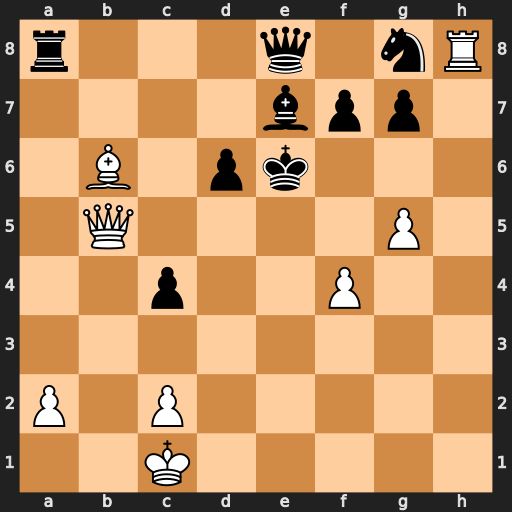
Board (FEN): r3q1nR/4bpp1/1B1pk3/1Q4P1/2p2P2/8/P1P5/2K5
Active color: w
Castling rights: -
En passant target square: -
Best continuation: f5#